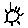
Label: sun